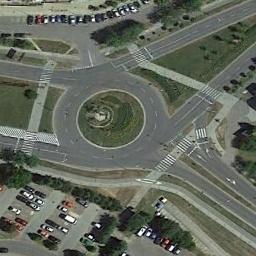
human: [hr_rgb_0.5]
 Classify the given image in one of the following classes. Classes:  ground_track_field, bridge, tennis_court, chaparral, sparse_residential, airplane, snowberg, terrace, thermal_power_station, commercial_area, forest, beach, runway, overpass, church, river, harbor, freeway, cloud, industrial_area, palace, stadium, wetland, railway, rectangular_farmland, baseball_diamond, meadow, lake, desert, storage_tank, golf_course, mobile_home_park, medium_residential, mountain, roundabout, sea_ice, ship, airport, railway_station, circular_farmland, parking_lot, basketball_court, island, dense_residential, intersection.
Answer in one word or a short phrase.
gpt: roundabout